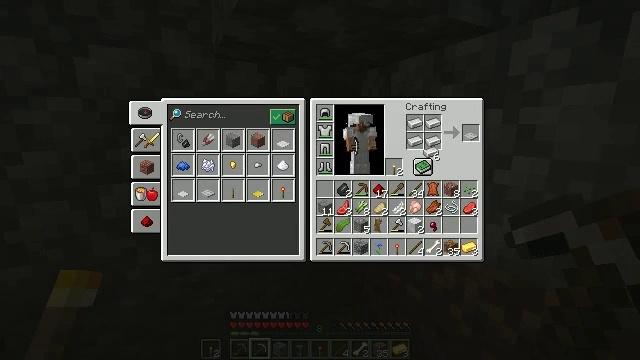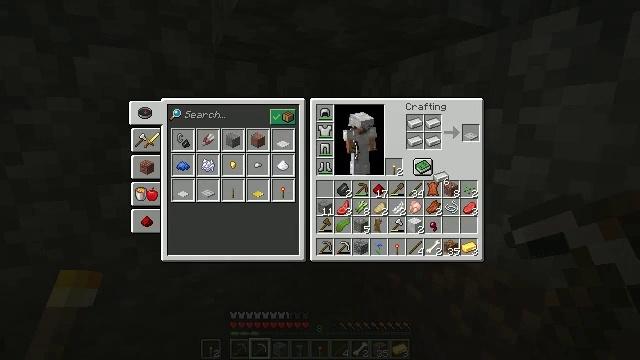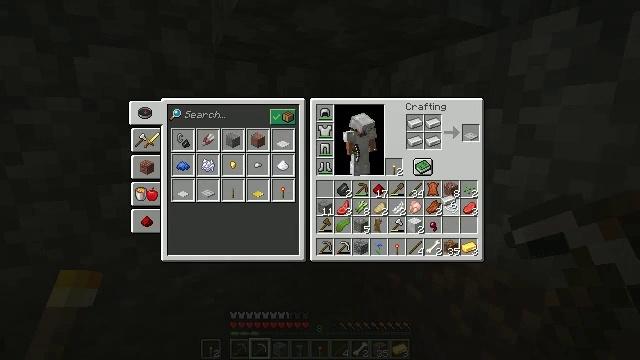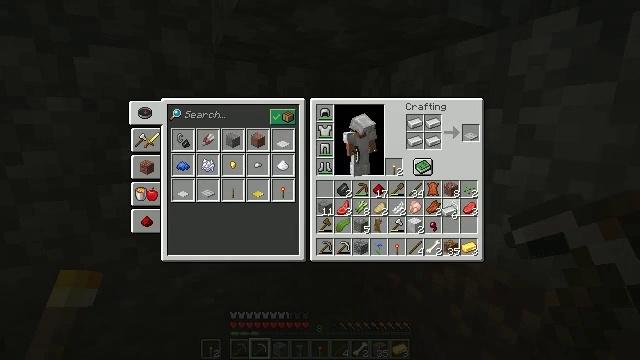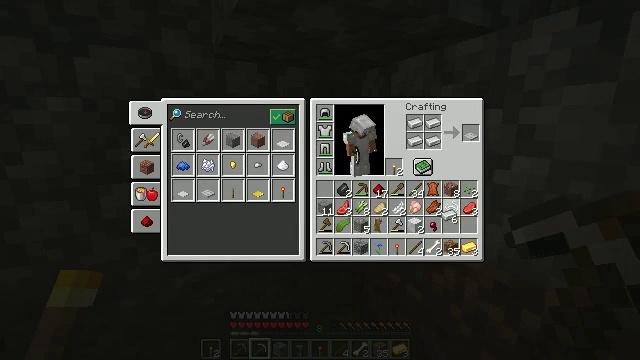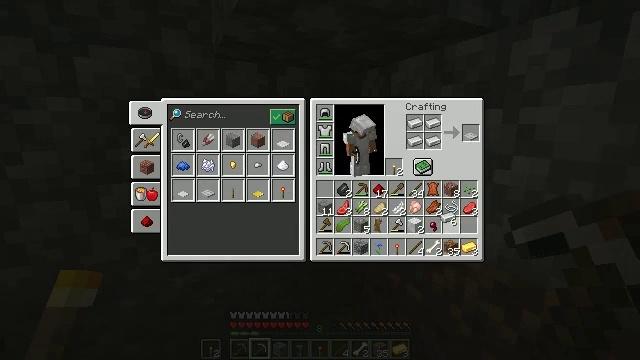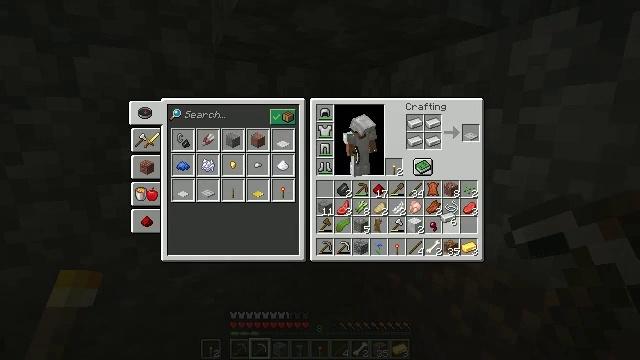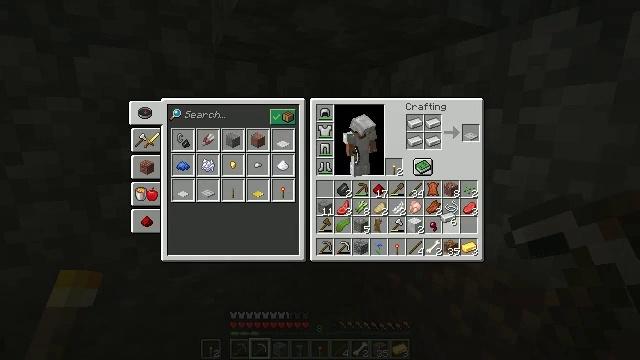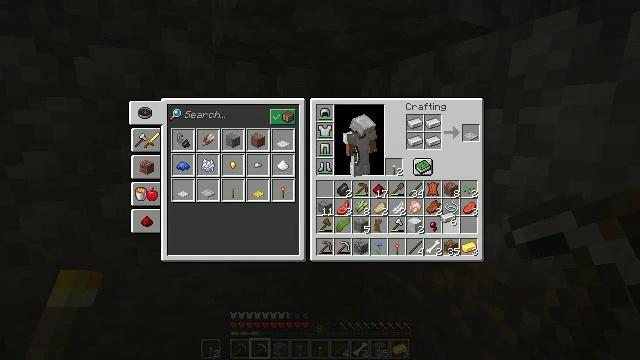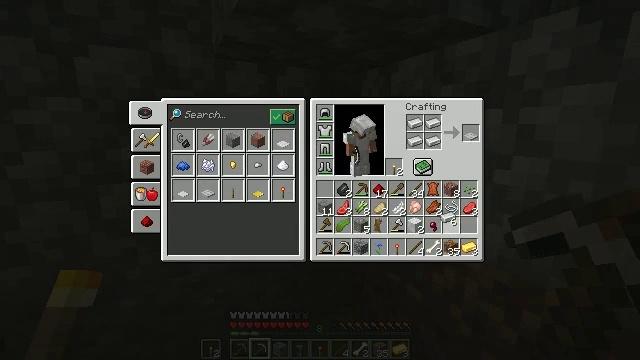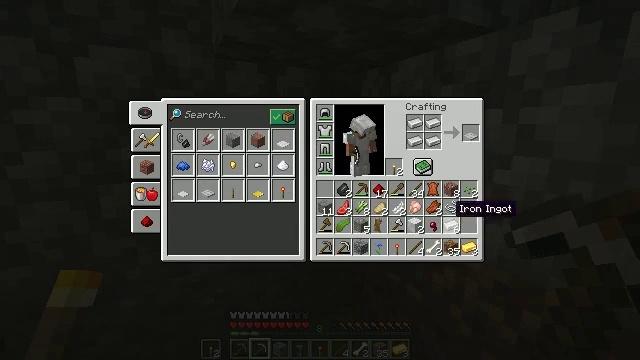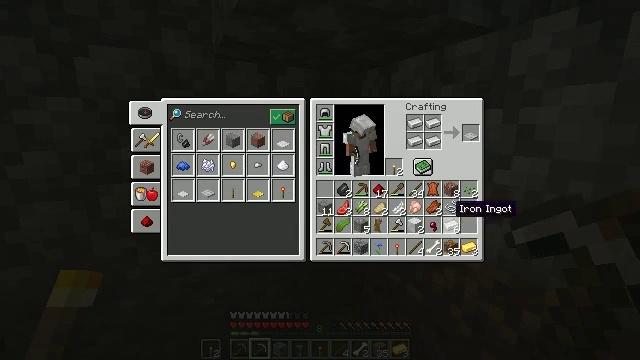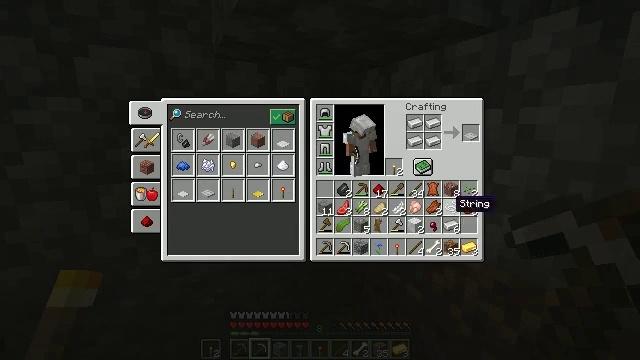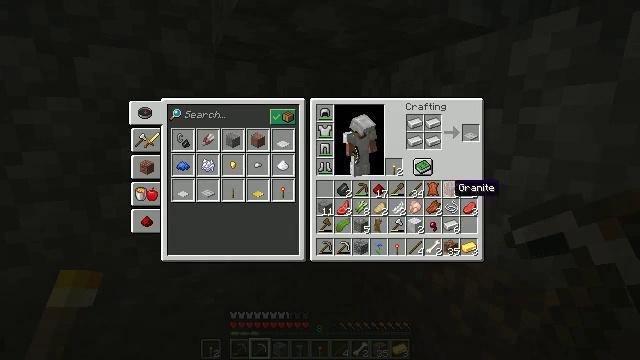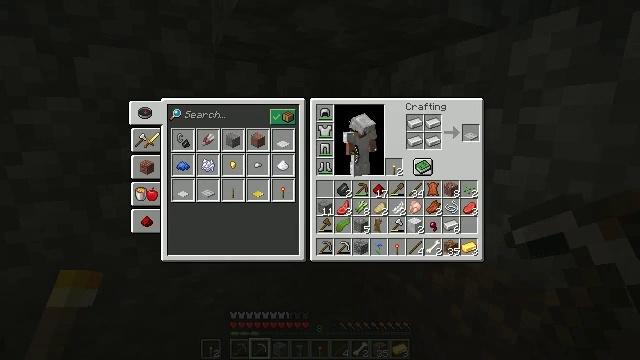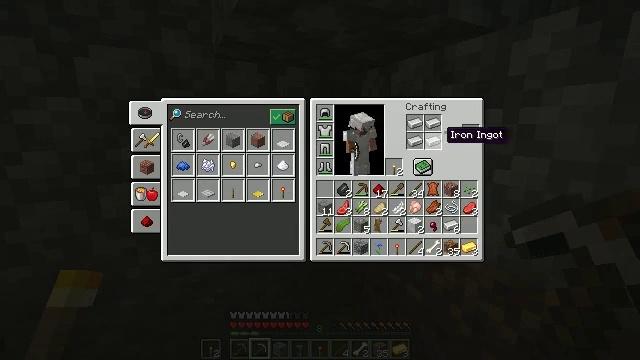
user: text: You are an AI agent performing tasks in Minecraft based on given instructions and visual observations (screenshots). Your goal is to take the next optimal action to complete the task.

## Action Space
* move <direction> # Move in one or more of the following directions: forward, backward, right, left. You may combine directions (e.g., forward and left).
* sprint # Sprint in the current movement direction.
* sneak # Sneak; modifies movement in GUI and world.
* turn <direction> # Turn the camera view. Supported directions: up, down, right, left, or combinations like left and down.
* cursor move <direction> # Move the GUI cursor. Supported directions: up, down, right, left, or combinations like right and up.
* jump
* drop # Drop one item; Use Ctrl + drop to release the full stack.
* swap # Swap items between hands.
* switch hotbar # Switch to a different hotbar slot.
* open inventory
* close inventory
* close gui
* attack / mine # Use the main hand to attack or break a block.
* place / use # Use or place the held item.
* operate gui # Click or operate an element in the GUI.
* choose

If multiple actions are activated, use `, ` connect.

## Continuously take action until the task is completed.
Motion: motion action
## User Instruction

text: Shear sheep after crafting shears.
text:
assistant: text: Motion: turn down
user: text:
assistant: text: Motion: turn down
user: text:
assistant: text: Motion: no_op
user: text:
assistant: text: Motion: no_op
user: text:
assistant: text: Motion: no_op
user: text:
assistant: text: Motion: no_op
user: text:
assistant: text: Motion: no_op
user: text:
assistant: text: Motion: attack / mine
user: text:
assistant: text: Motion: attack / mine
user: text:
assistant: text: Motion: no_op
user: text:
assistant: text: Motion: no_op
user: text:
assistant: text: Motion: no_op
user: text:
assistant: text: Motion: turn up
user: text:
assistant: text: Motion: turn up
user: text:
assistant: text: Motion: turn up
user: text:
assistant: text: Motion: no_op
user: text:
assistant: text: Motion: no_op
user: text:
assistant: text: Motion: no_op
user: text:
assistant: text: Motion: no_op
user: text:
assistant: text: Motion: attack / mine
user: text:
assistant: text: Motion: attack / mine
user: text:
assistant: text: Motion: attack / mine
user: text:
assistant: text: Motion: no_op
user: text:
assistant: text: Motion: turn down
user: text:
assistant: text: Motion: turn down
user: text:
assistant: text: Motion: turn down
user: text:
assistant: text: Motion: turn down
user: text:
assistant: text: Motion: turn down
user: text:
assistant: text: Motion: no_op
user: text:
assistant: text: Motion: no_op